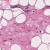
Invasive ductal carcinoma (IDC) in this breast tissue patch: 0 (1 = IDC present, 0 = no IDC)